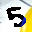
Label: 5